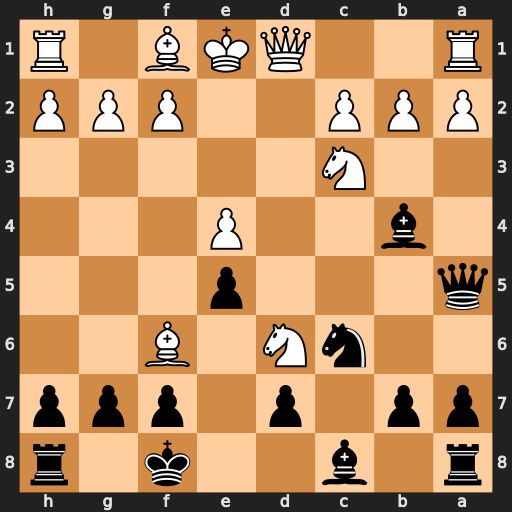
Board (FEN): r1b2k1r/pp1p1ppp/2nN1B2/q3p3/1b2P3/2N5/PPP2PPP/R2QKB1R
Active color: b
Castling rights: KQ
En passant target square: -
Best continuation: Bxc3+ bxc3 Qxc3+ Qd2 Qxa1+